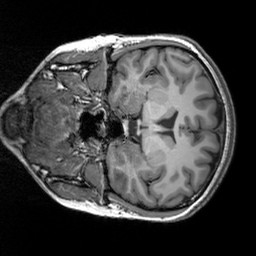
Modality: T1w
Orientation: coronal
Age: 21
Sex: female
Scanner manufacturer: siemens
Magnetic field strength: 3 T
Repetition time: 2.3 s
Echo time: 0.00303 s